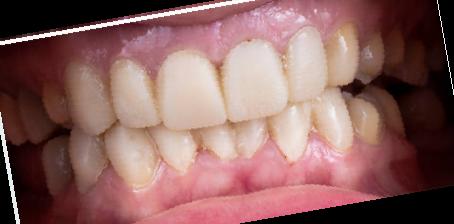
Condition: Gingivitis